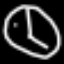
Label: clock